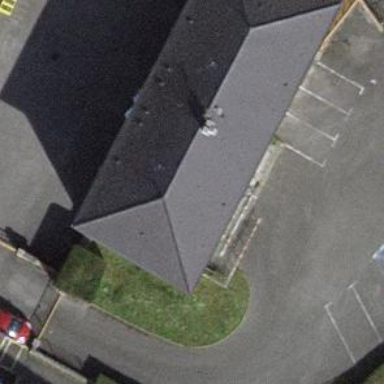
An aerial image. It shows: Office building.